Brain MRI, t2w sequence, axial 2D slice.
Patient: age 42, sex F, weight 95 kg, height 1.95 m
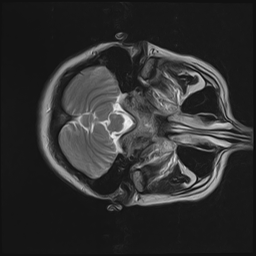